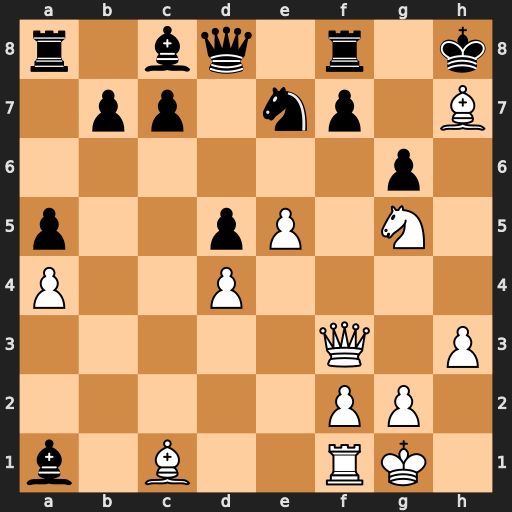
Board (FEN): r1bq1r1k/1pp1np1B/6p1/p2pP1N1/P2P4/5Q1P/5PP1/b1B2RK1
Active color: w
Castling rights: -
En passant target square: -
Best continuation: Qf6#